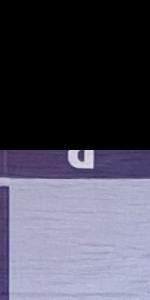
Label: Empty